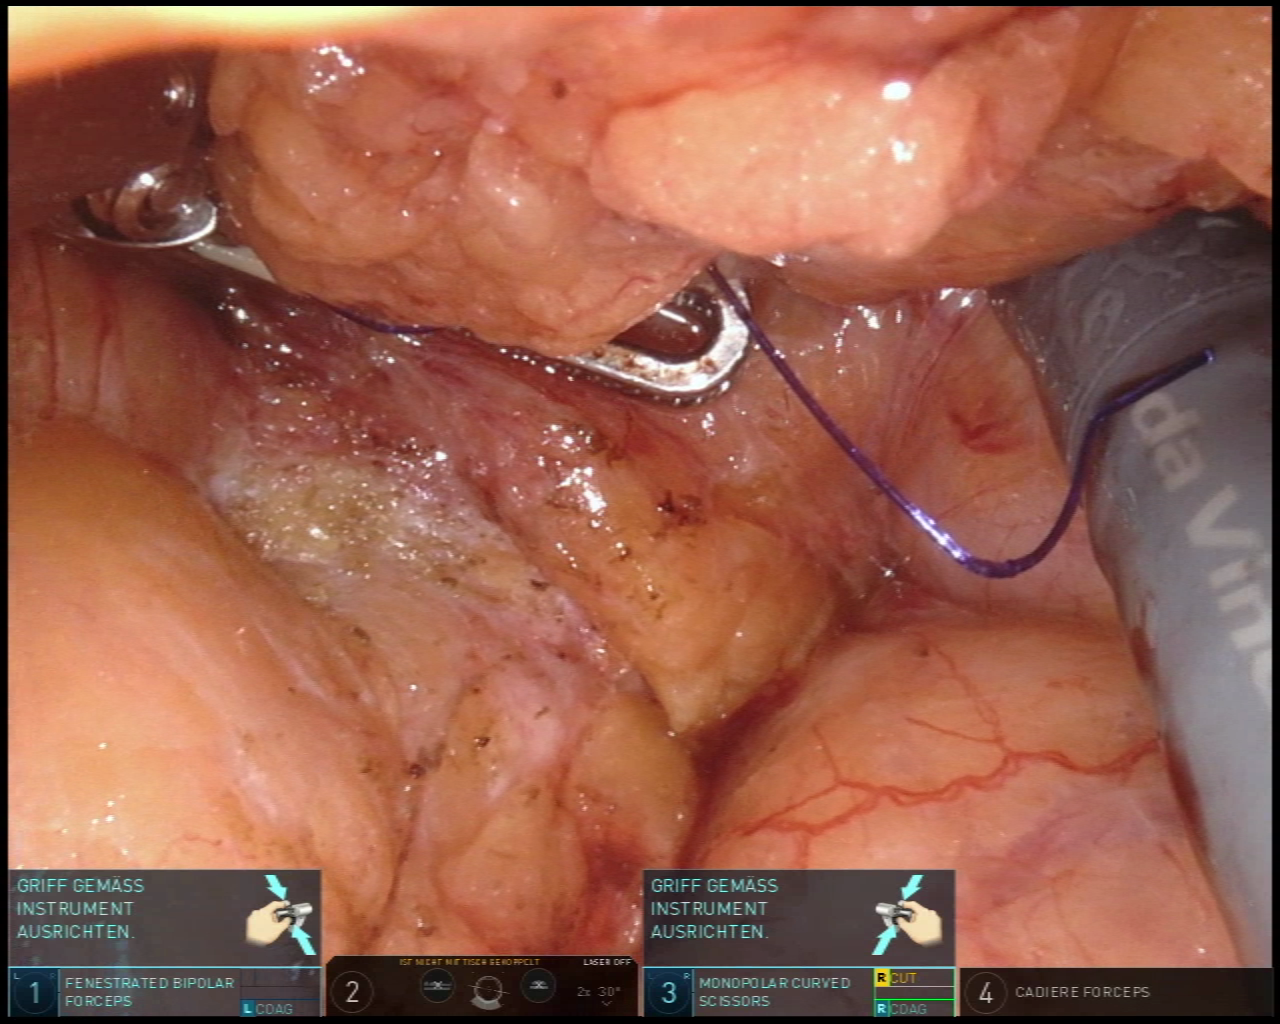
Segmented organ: pancreas
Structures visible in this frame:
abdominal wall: no
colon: yes
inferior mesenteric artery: no
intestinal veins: no
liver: no
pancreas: yes
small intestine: no
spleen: no
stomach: no
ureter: no
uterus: no
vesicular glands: no